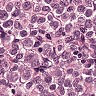
Metastatic tissue present: yes